Question: How can I add a reference to 'PresentationCore' to an existing .NET 5 class library?

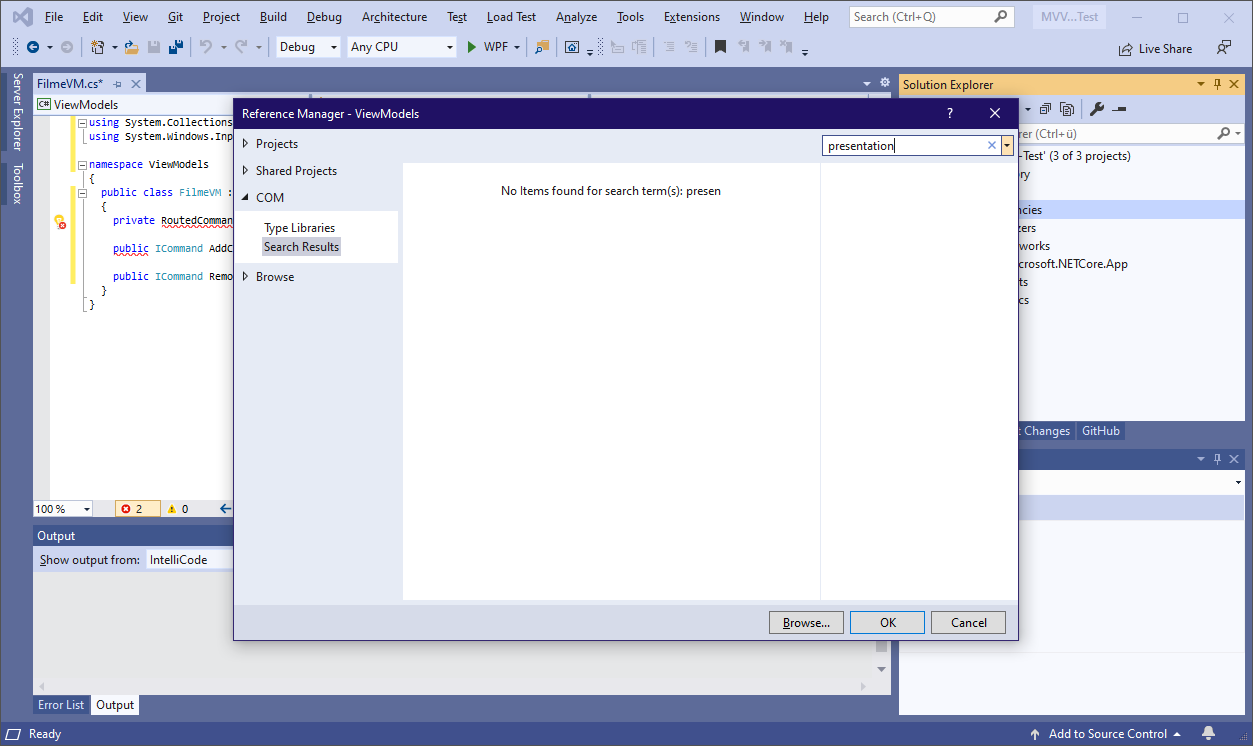
Answer: Set 'TargetFramework' and 'UseWPF':
'''
<Project Sdk="Microsoft.NET.Sdk">
<PropertyGroup>
<TargetFramework>net5.0-windows</TargetFramework>
<UseWPF>true</UseWPF>
</PropertyGroup>
</Project>
'''